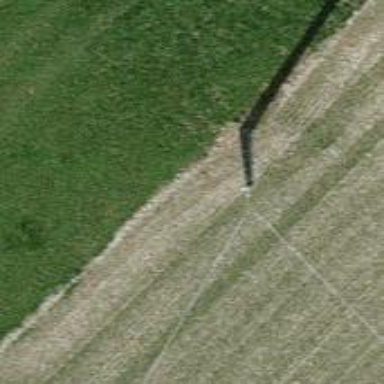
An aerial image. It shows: Communication mast tower.